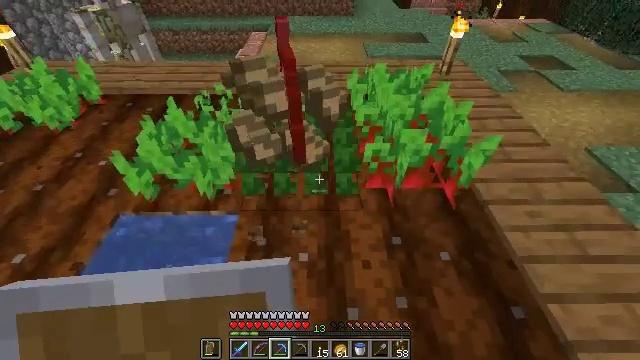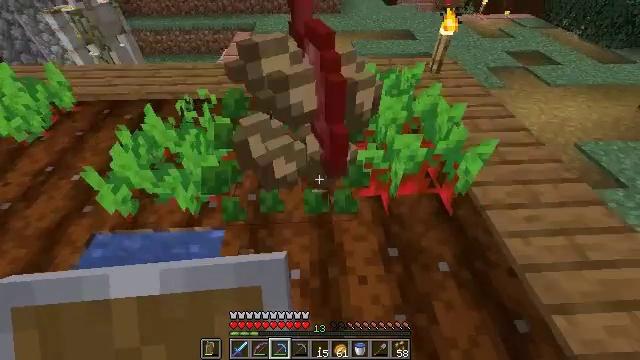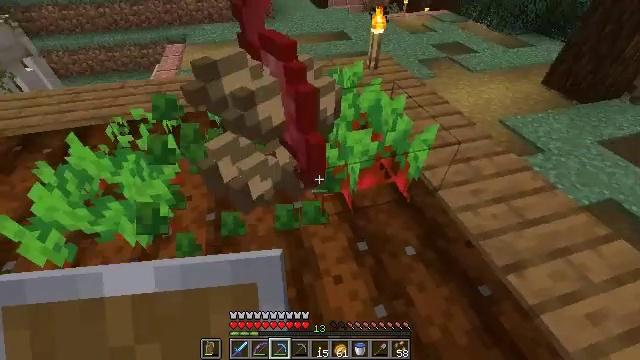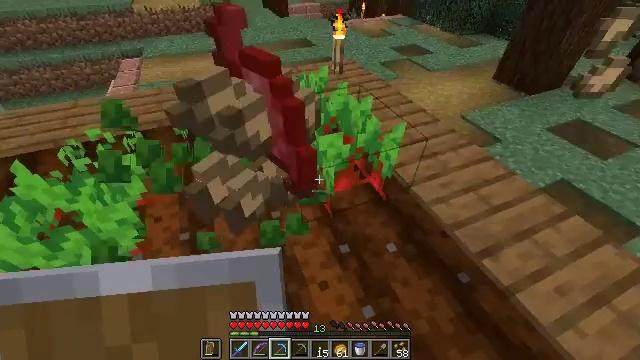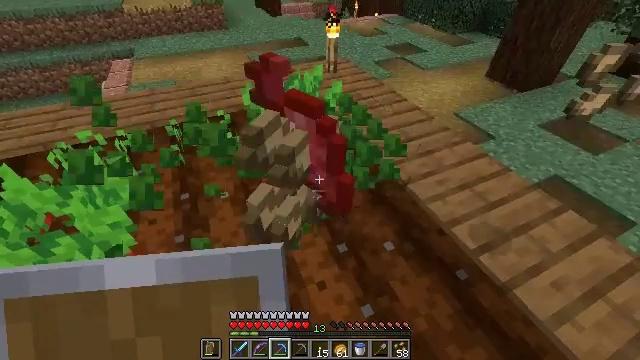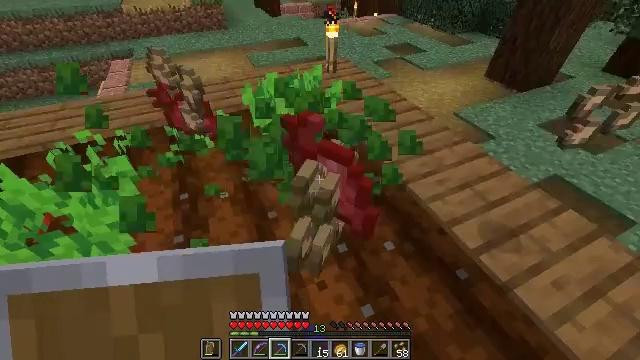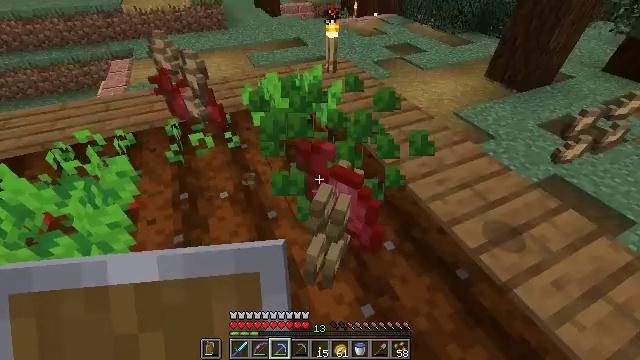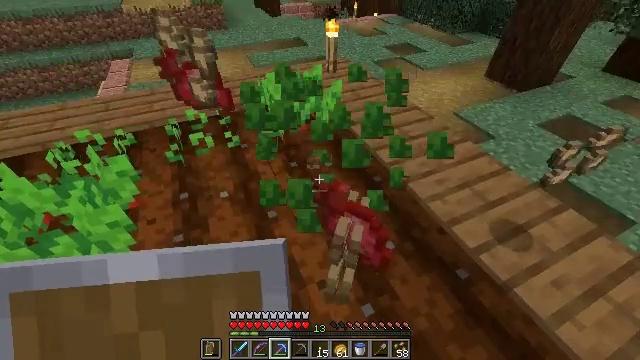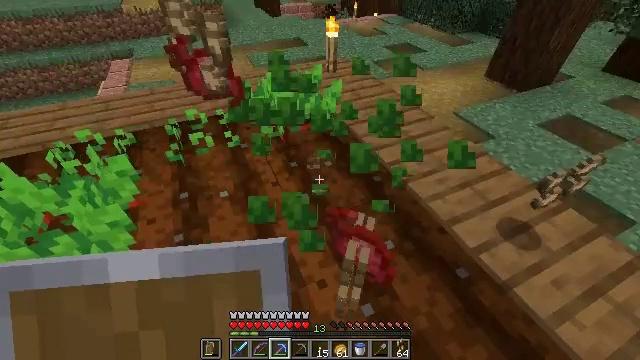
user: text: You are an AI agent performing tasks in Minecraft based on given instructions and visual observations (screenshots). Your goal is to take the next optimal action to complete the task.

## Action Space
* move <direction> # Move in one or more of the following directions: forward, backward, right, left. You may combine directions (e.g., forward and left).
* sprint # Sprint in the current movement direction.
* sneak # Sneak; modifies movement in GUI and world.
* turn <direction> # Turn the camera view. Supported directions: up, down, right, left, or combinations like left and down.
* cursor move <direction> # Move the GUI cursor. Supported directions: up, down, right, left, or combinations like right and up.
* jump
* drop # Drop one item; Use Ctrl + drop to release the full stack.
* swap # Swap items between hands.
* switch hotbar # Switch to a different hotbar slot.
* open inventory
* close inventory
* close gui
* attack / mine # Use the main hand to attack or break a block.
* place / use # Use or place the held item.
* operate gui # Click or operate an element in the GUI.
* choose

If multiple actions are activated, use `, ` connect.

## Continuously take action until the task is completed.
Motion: motion action
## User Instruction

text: Pull up beetroots from the soil.
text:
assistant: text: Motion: turn right, attack / mine
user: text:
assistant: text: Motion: turn right
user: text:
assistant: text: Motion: turn right and up
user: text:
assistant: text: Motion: turn right, attack / mine
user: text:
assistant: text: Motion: attack / mine
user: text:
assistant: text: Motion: no_op
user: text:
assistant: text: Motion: no_op
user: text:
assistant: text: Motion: no_op
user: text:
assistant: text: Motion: no_op